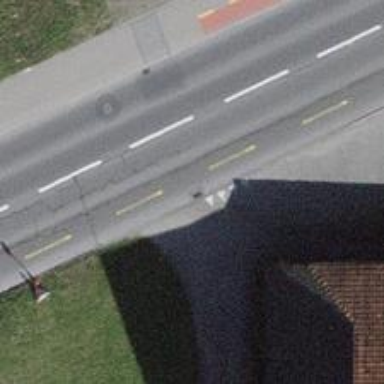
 with lane for cyclists on the left and cycle track on the right."